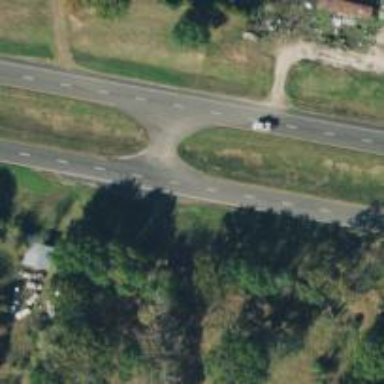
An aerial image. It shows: Trunk link highway.